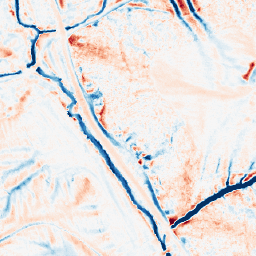
Category: edge_preserving
Decomposition family: median
Decomposition parameters: size: 15
Upsampling method: nearest
Upsampling parameters: scale: 2
Upsampling scale: 2